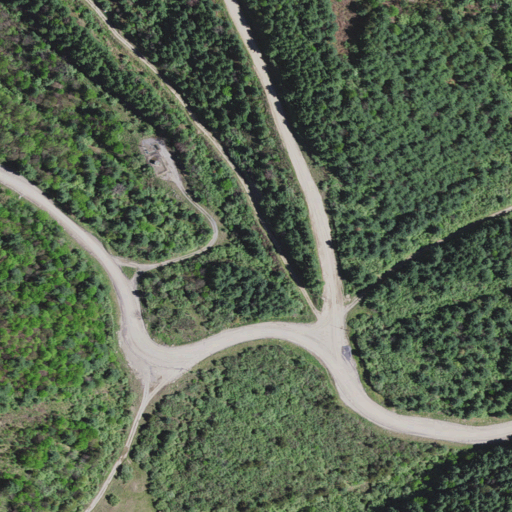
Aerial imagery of gap in Virginia named Cane Gap containing deciduous forest, pasture, grassland, mixed forest, and evergreen forest